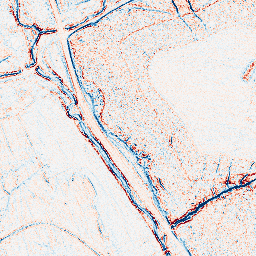
Category: edge_preserving
Decomposition family: bilateral
Decomposition parameters: d: 5
sigma_color: 150
sigma_space: 75
Upsampling method: regularized
Upsampling parameters: scale: 4
lambda_reg: 0.01
Upsampling scale: 4